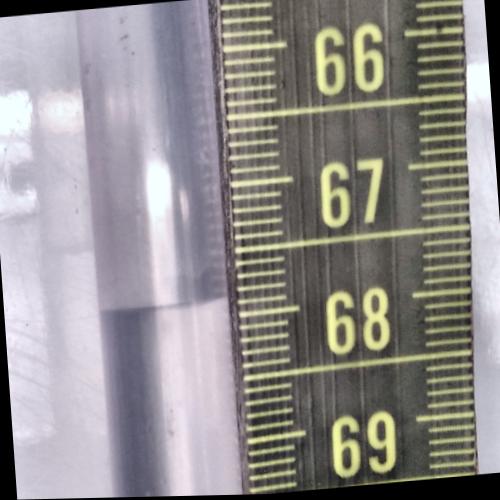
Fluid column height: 67.9 cm